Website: bh-photo
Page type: delivery-shipping
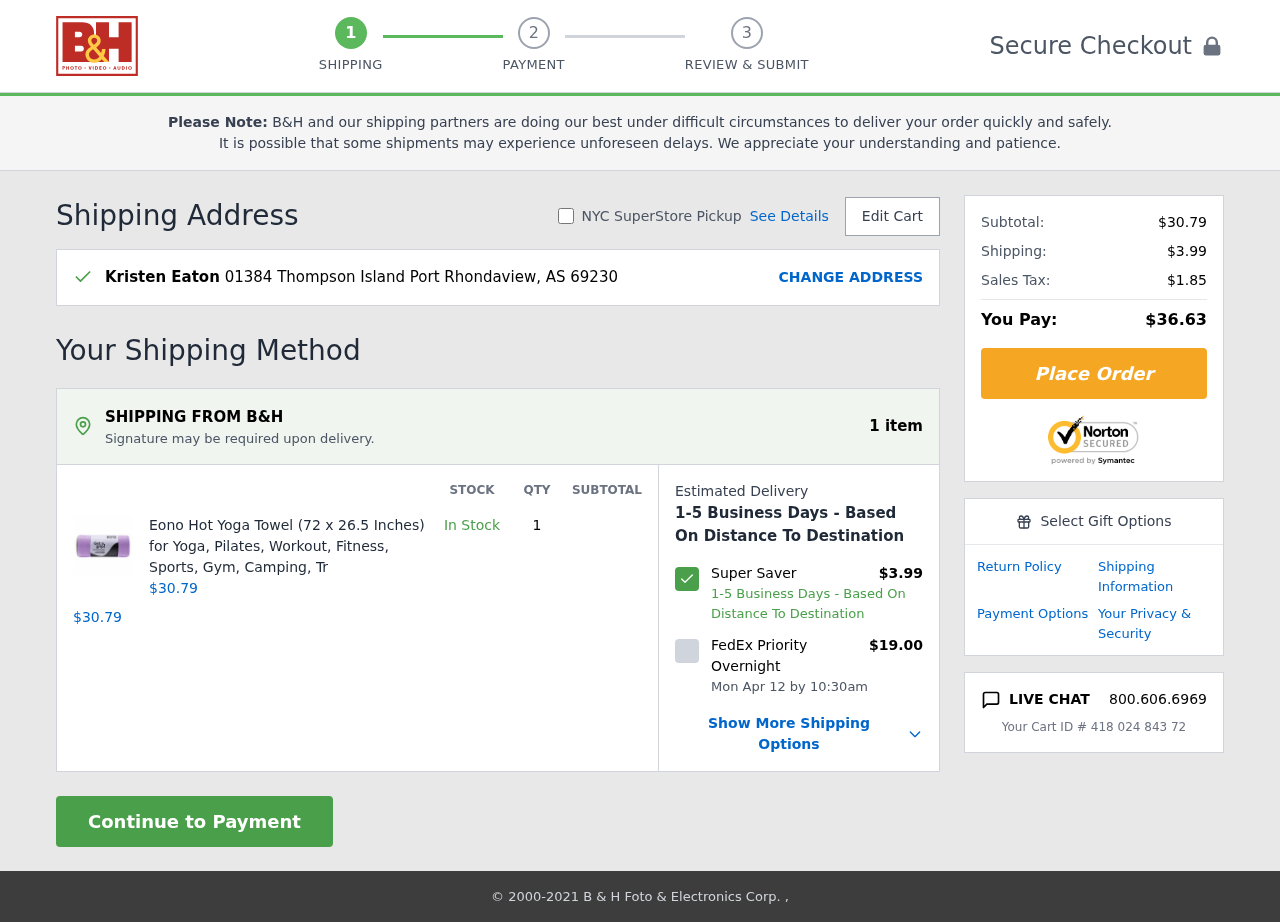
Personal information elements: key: PII_FULLNAME
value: Kristen Eaton
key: PII_STREET
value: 01384 Thompson Island
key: PII_CITY_STATE_ZIP
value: Port Rhondaview, AS 69230
Product elements: key: PRODUCT1_NAME
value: Eono Hot Yoga Towel (72 x 26.5 Inches) for Yoga, Pilates, Workout, Fitness, Sports, Gym, Camping, Tr
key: PRODUCT1_PRICE
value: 30.79
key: PRODUCT1_QUANTITY
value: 1
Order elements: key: ORDER_NUM_ITEMS
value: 1 item
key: ORDER_SUBTOTAL2
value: $30.79
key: ORDER_SHIPPING_COST
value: $3.99
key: ORDER_DELIVERY_DATE
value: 1-5 Business Days - Based On Distance To Destination
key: ORDER_SUBTOTAL
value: $30.79
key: ORDER_SHIPPING_COST2
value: $3.99
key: ORDER_TAX
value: $1.85
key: ORDER_TOTAL
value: $36.63
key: ORDER_CART_ID
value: Your Cart ID # 418 024 843 72